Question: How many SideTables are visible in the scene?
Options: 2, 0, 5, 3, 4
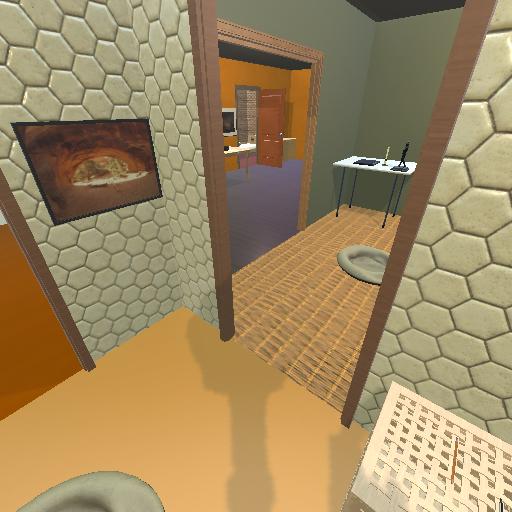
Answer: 2